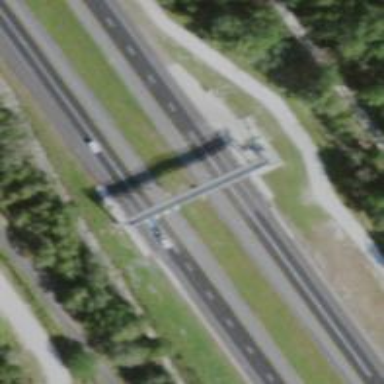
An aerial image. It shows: Toll gantry on the road.